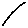
Label: line